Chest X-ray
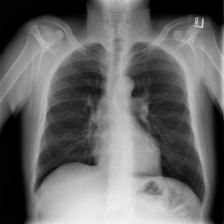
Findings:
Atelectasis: negative
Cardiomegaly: negative
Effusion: negative
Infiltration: negative
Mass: negative
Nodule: negative
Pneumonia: negative
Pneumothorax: negative
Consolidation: negative
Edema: negative
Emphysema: negative
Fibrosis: negative
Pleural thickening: negative
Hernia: negative